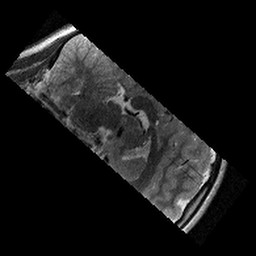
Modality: T2w
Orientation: sagittal
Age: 10
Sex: female
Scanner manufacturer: siemens
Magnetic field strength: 3 T
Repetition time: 9.23 s
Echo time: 0.067 s